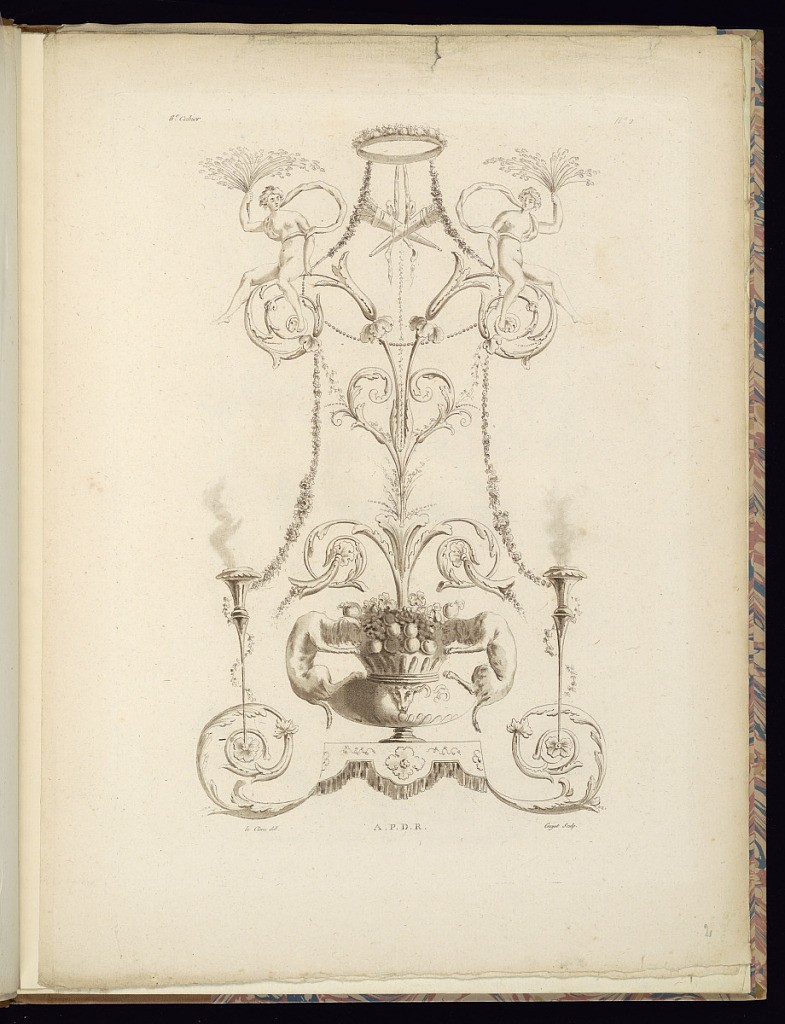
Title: Arabesque Ornament Design
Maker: Pierre Thomas Le Clerc, French, ca. 1740 - ca. 1796
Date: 1788
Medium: Aquatint and etching on laid paper
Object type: Print
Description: Arabesque ornament design featuring neo-classical grotesque motifs, scrolling acanthus leaves, female figures, floral festoons, rosettes, incense burners, a vase with fruit with dogs as handles, and quivers with arrows. The plate is numbered and signed.